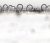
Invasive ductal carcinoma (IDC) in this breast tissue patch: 0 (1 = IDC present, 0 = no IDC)